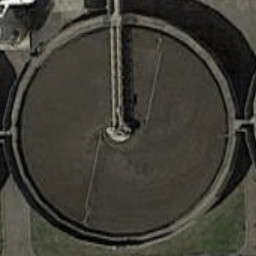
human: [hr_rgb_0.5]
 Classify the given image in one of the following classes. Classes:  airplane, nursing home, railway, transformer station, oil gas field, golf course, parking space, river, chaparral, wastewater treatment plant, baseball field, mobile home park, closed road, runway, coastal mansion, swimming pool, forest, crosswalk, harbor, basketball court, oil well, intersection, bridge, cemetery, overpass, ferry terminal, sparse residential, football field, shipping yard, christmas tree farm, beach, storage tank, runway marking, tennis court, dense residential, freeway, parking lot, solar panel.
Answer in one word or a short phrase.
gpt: wastewater treatment plant